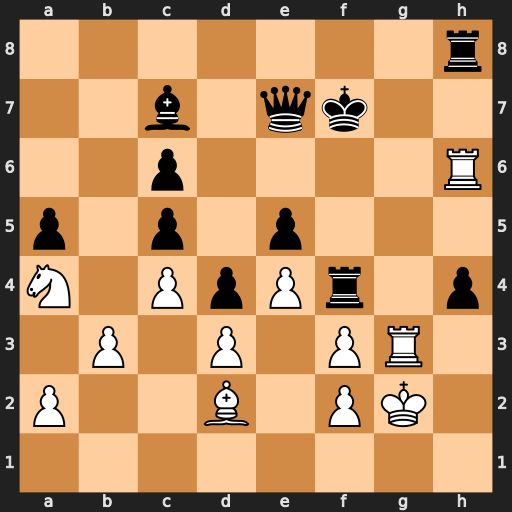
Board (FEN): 7r/2b1qk2/2p4R/p1p1p3/N1PpPr1p/1P1P1PR1/P2B1PK1/8
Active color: w
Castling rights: -
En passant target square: -
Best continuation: Rxh8 hxg3 Rh7+ Kf8 Rxe7